Interaction volume radius: 5 \u00c5
Interaction volume height: 20 \u00c5
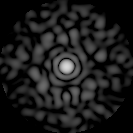
Disorder parameter: 0.8009